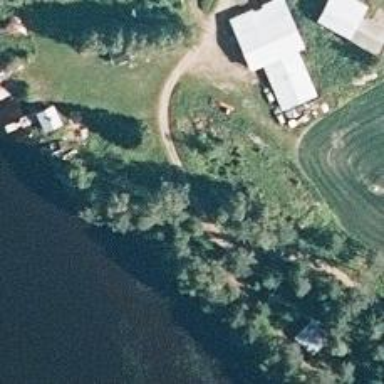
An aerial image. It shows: Driveway.